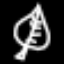
Label: leaf